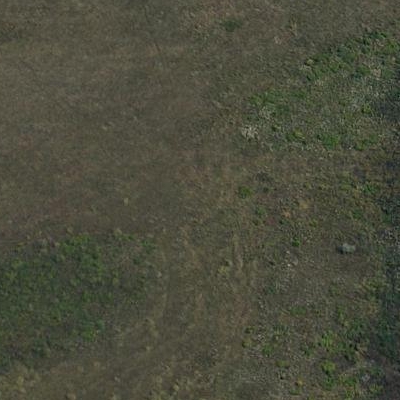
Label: aGrass